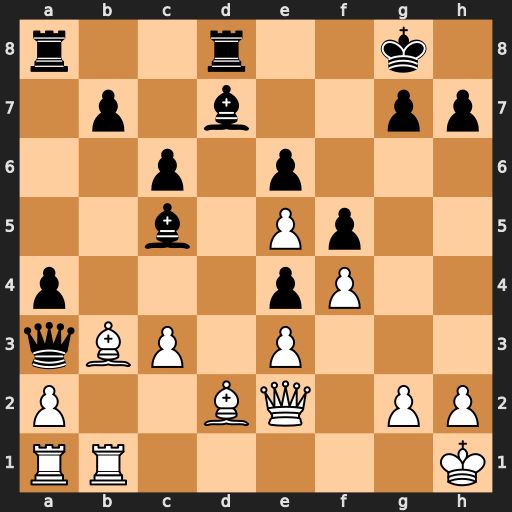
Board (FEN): r2r2k1/1p1b2pp/2p1p3/2b1Pp2/p3pP2/qBP1P3/P2BQ1PP/RR5K
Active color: w
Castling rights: -
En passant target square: -
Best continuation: Bc1 Qxc1+ Rxc1